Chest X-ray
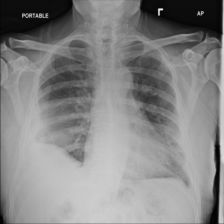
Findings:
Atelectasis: negative
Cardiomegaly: negative
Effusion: positive
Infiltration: negative
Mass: negative
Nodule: negative
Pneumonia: negative
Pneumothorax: negative
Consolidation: negative
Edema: negative
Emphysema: negative
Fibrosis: negative
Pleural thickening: positive
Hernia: negative